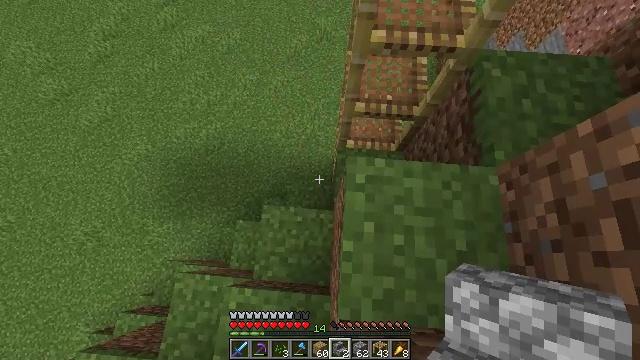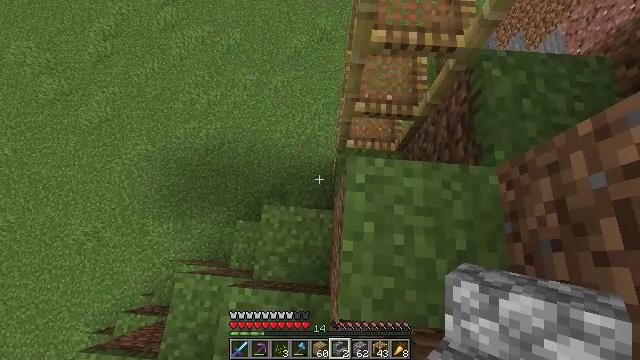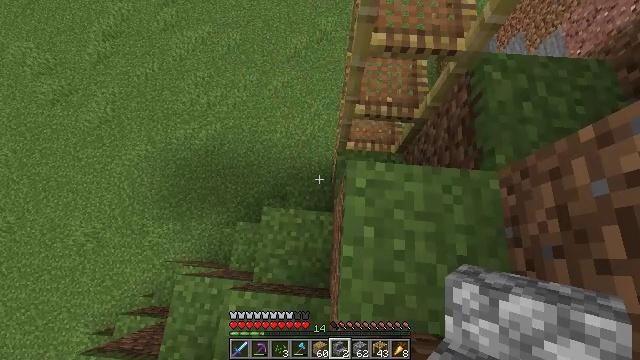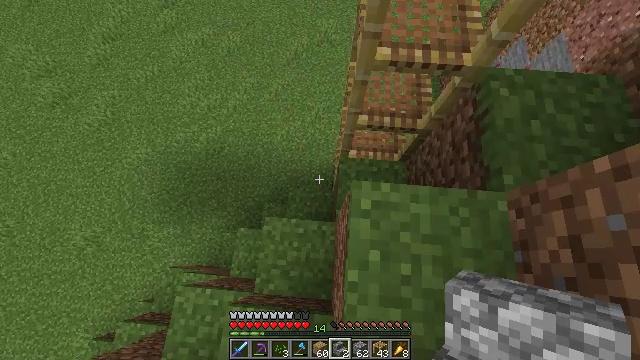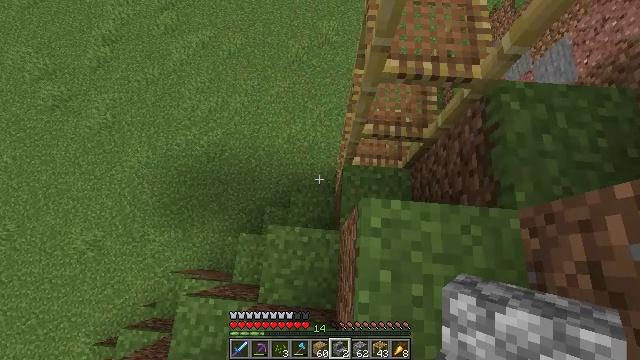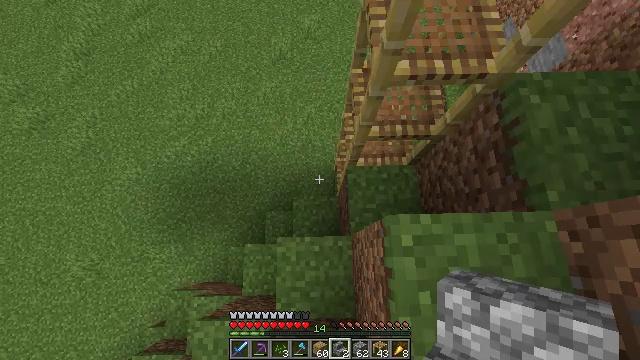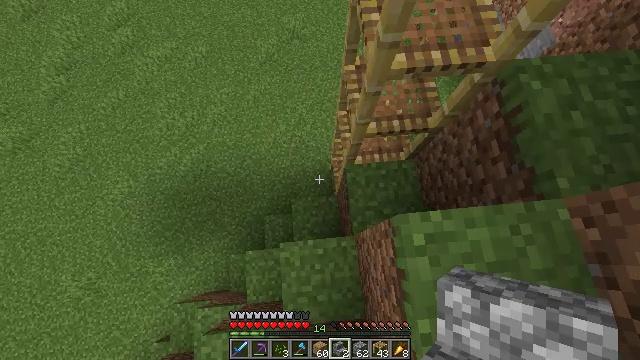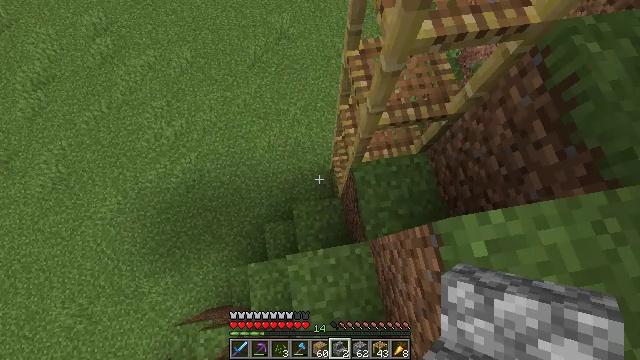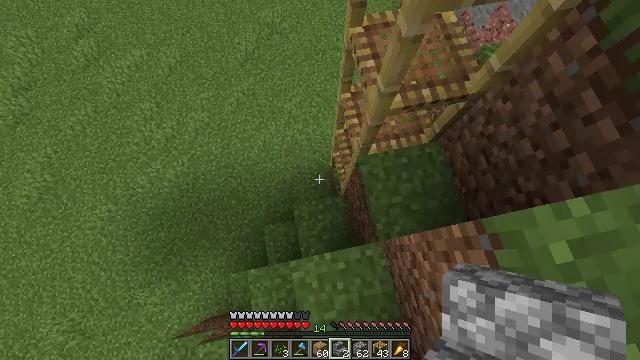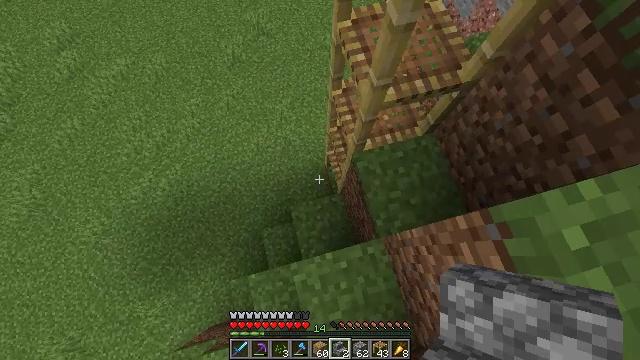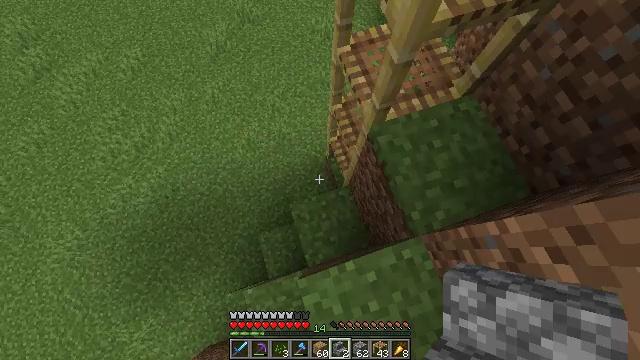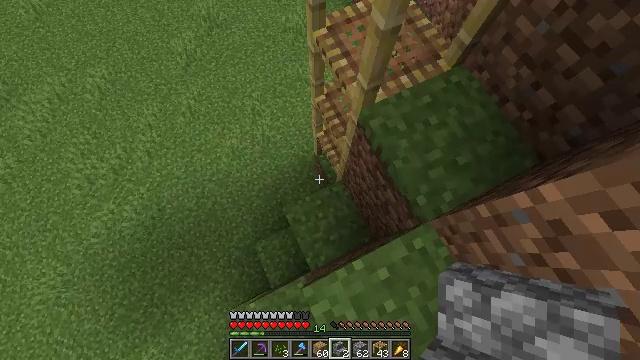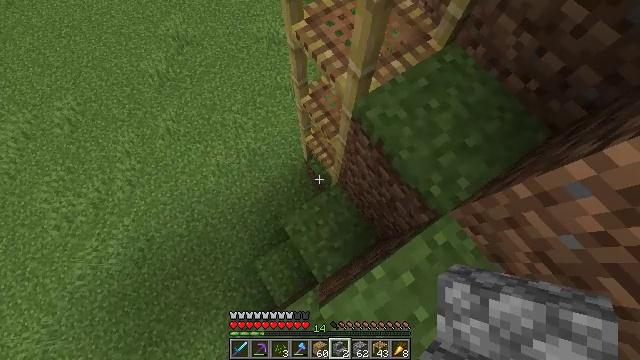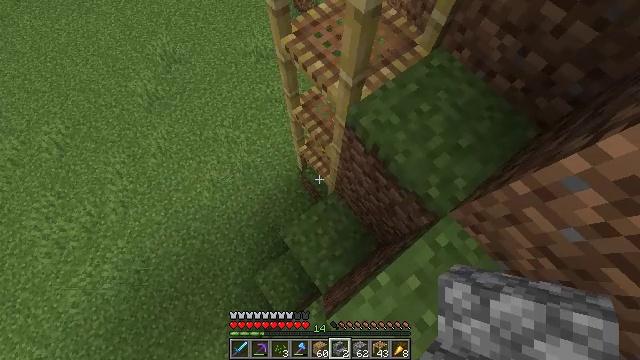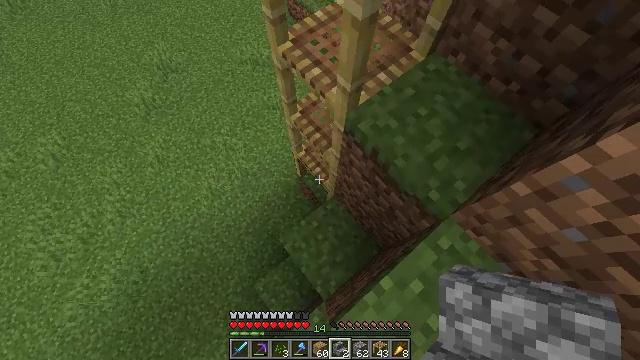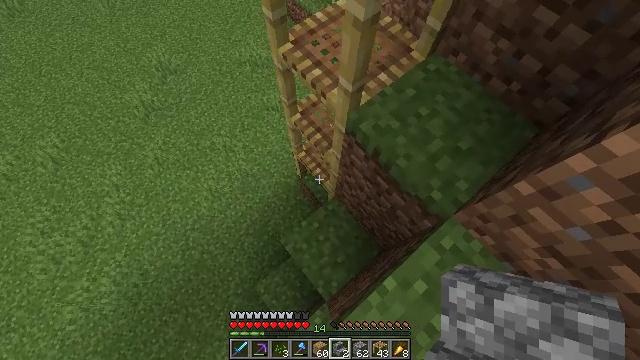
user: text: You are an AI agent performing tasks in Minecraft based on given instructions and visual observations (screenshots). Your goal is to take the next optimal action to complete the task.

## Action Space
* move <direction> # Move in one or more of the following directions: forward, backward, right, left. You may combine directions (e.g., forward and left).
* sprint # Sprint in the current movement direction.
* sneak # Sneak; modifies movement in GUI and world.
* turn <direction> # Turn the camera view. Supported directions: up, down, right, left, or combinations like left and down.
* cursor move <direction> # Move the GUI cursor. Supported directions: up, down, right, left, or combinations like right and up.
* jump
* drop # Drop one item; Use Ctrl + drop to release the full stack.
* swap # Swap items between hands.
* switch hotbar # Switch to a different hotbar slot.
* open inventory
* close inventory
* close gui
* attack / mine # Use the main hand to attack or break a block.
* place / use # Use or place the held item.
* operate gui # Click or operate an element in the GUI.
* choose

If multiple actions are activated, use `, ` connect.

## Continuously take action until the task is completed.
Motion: motion action
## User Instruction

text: Mine scaffolding to move it.
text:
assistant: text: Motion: no_op
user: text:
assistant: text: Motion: move forward
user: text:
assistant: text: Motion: move forward and move left
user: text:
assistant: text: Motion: move forward and move left
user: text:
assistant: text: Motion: move forward and move left, turn right and down
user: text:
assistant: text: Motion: turn right
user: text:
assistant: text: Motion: turn right
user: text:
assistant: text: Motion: turn right
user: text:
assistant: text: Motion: turn right
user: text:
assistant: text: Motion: turn right
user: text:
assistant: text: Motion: turn right
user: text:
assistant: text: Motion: turn right and up
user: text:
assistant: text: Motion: turn right and up
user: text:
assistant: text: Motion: turn right and up
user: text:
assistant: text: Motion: no_op
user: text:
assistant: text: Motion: no_op
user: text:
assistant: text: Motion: move left, turn right
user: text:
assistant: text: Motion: move left, turn right
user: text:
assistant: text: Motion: move left, turn right
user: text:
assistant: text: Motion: move left
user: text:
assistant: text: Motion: turn right
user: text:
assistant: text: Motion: turn right
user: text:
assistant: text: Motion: turn right
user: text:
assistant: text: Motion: turn right and up
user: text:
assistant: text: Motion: turn right and up
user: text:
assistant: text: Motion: turn up
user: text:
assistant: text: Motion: turn right and up
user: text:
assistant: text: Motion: turn right and up
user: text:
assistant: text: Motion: turn right and up
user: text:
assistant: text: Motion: turn up